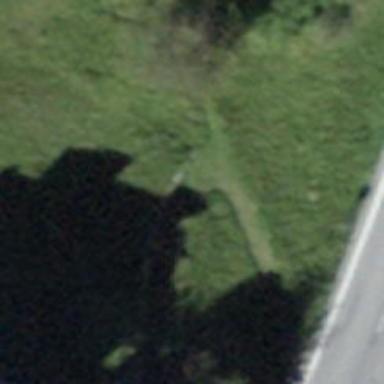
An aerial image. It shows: Path covered with grass.